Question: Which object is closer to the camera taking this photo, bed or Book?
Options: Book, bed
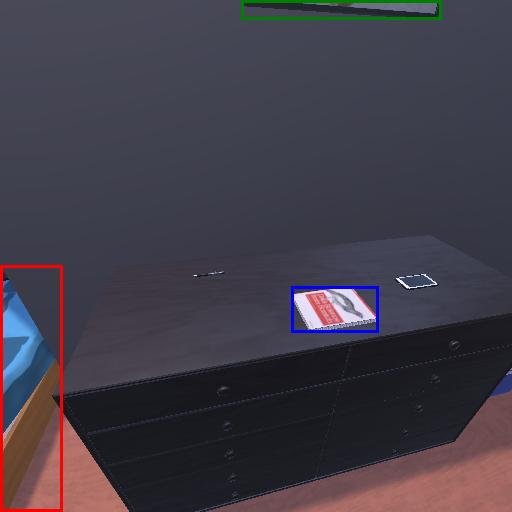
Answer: Book